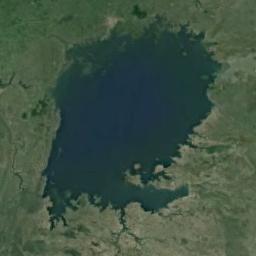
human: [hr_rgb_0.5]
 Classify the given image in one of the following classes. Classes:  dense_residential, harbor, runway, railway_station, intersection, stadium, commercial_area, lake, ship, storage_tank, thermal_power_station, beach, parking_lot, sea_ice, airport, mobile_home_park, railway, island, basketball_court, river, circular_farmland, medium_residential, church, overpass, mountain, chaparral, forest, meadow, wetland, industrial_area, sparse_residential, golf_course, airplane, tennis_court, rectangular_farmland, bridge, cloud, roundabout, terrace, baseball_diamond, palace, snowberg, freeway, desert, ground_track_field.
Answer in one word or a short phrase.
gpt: lake